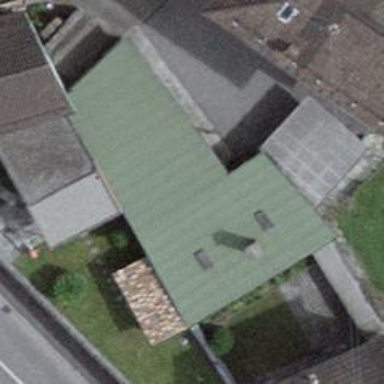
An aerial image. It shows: Building with flat green roof.